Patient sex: M
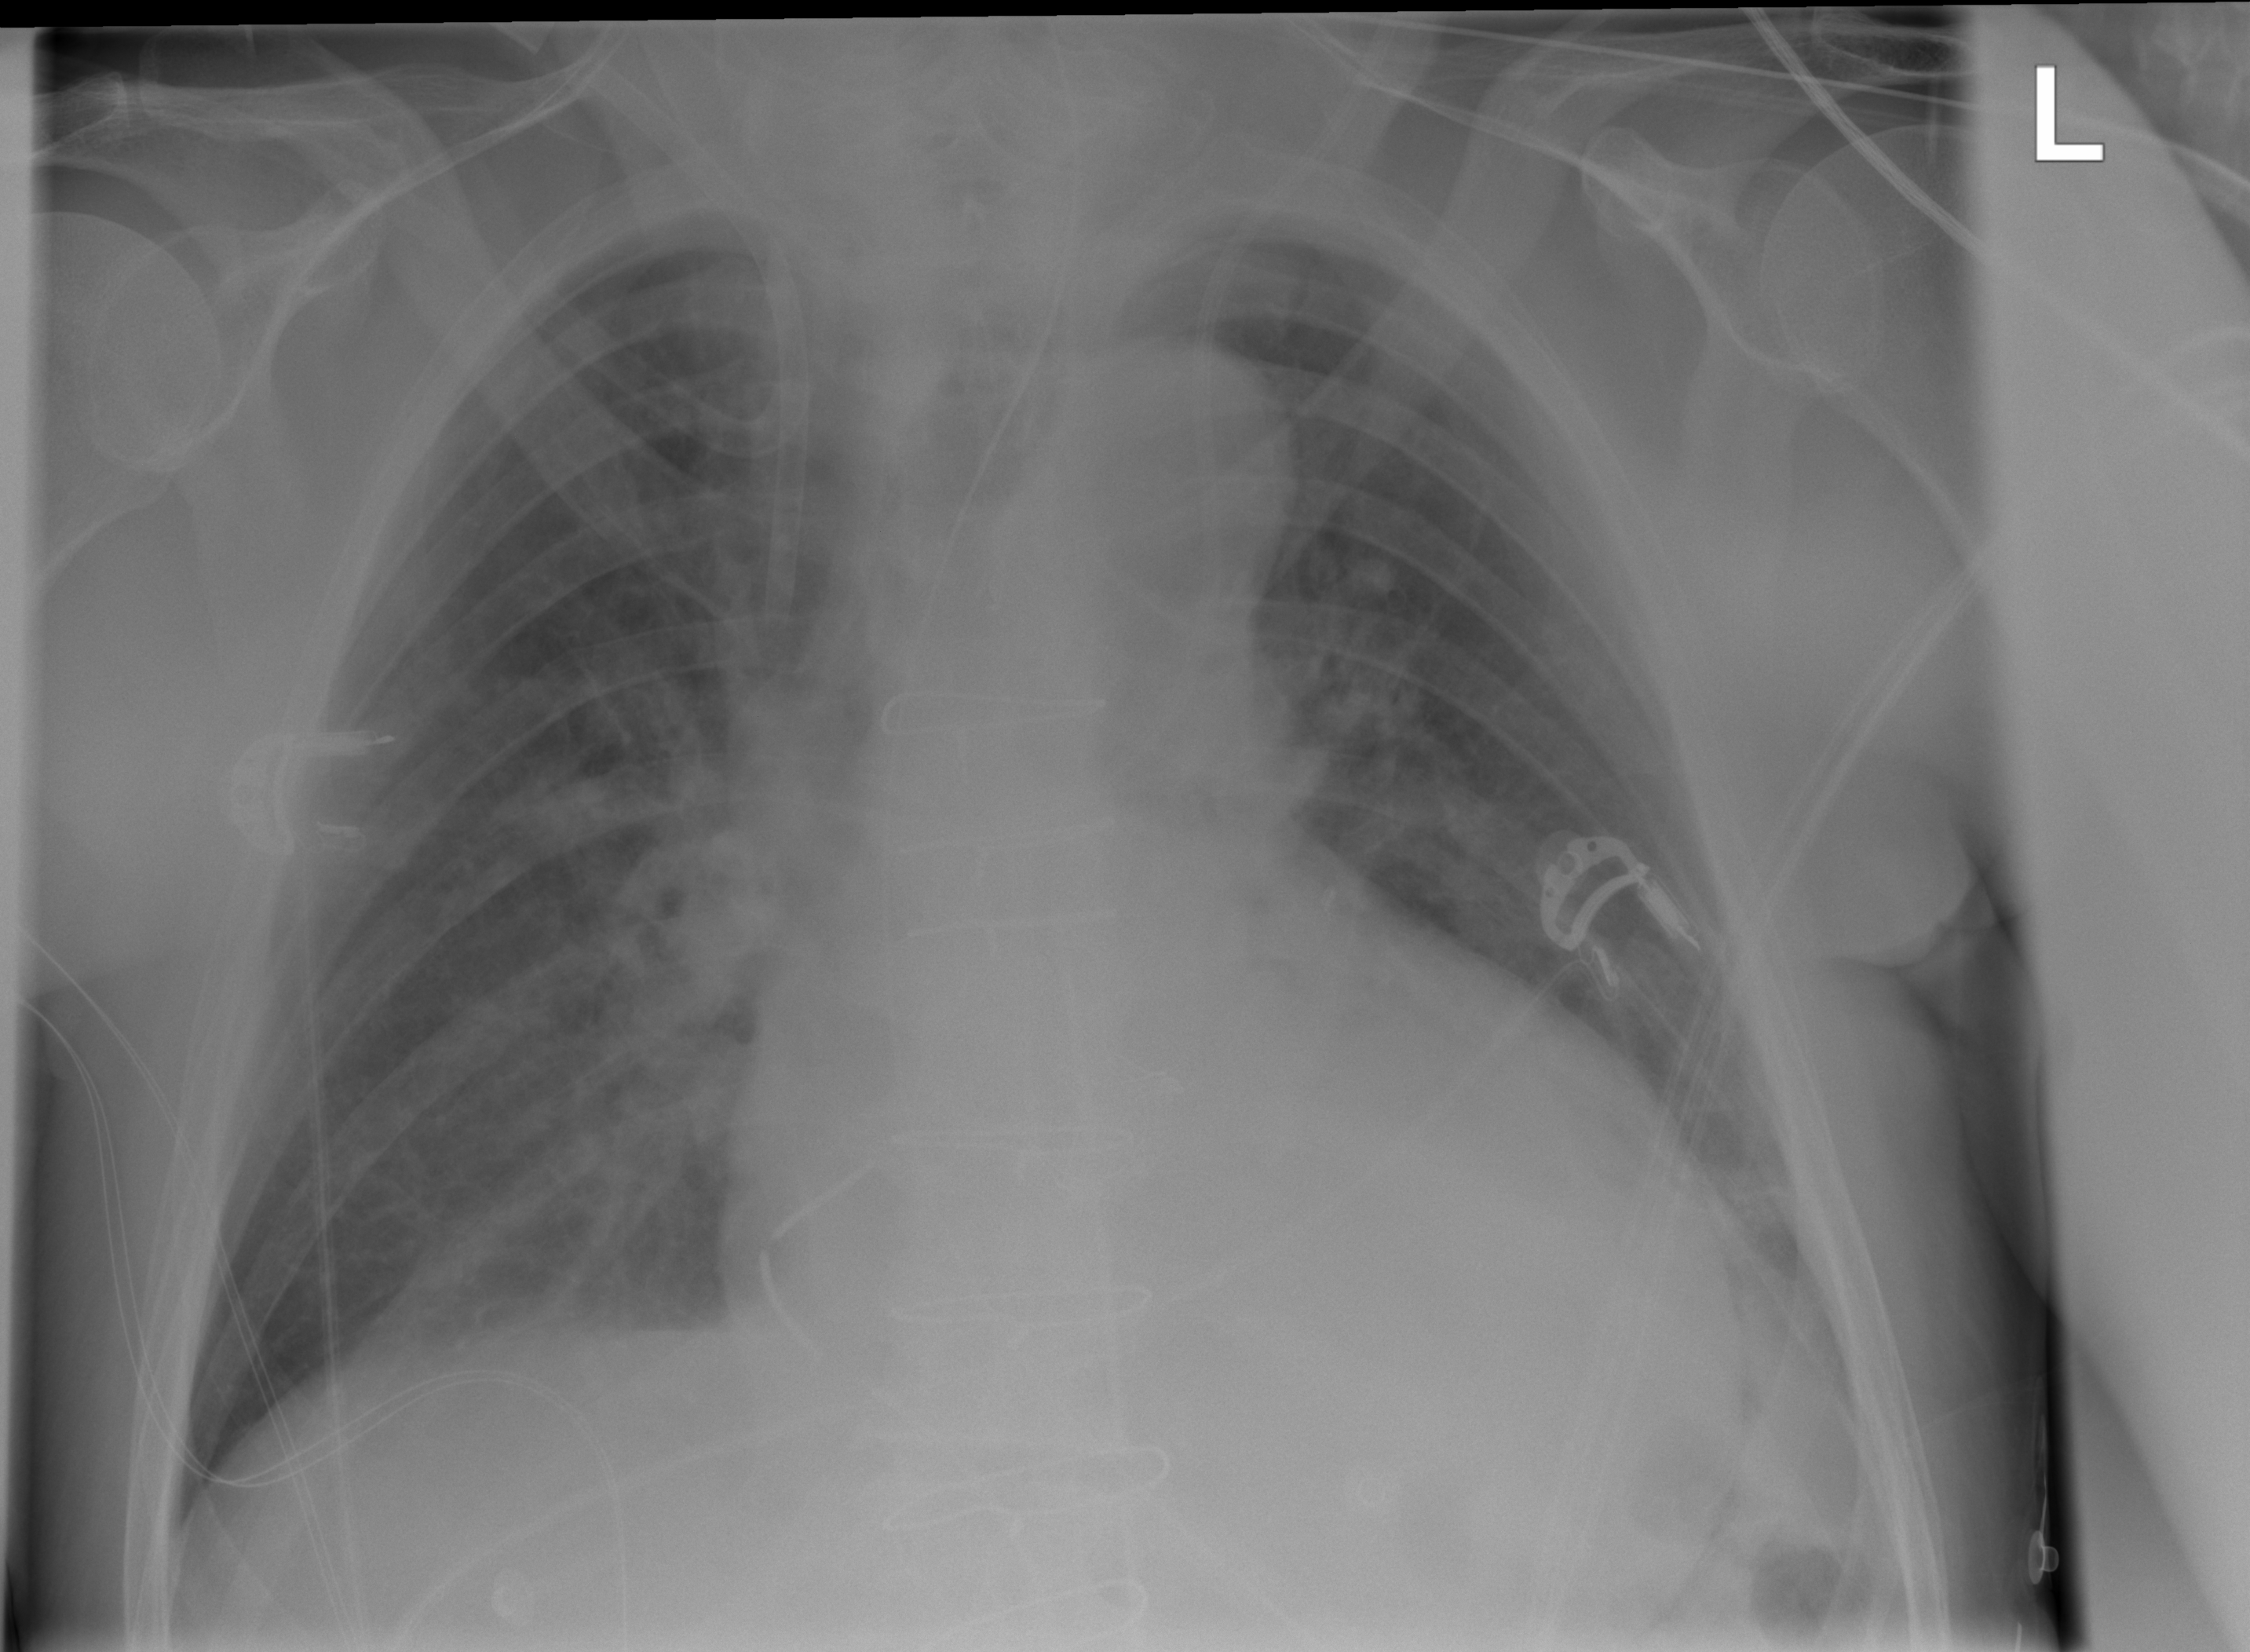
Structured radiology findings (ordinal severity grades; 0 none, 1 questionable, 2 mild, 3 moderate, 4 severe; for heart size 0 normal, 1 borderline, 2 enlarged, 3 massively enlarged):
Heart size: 2
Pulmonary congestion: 2
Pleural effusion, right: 0
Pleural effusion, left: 2
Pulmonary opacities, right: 0
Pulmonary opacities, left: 0
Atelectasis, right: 0
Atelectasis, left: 2